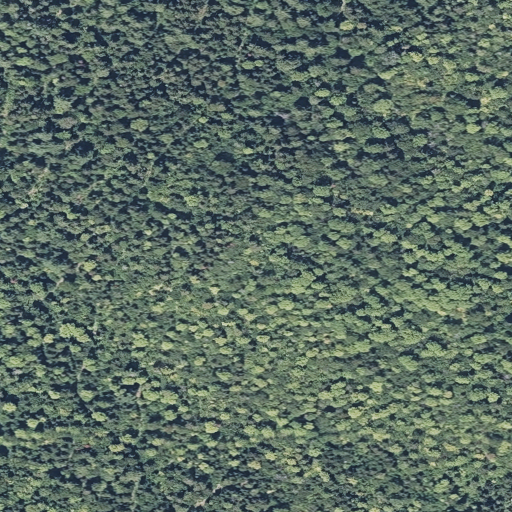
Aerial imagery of mountain in Maine named Three Burnt Mountain containing mixed forest, evergreen forest, and deciduous forest